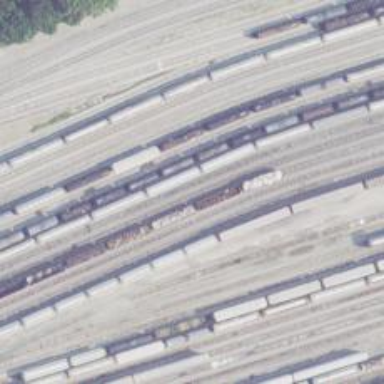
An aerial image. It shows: Railway yard used for servicing trains.